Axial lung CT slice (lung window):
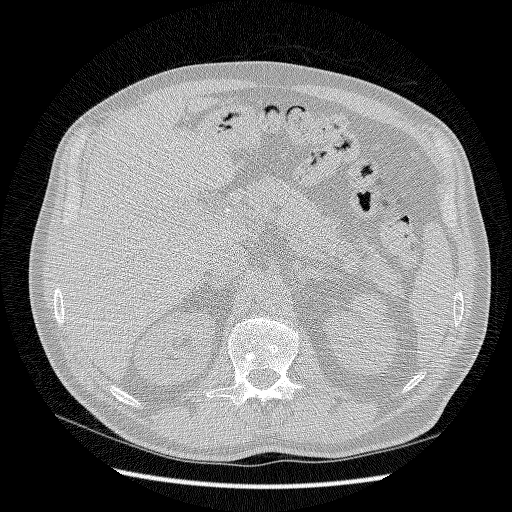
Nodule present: no